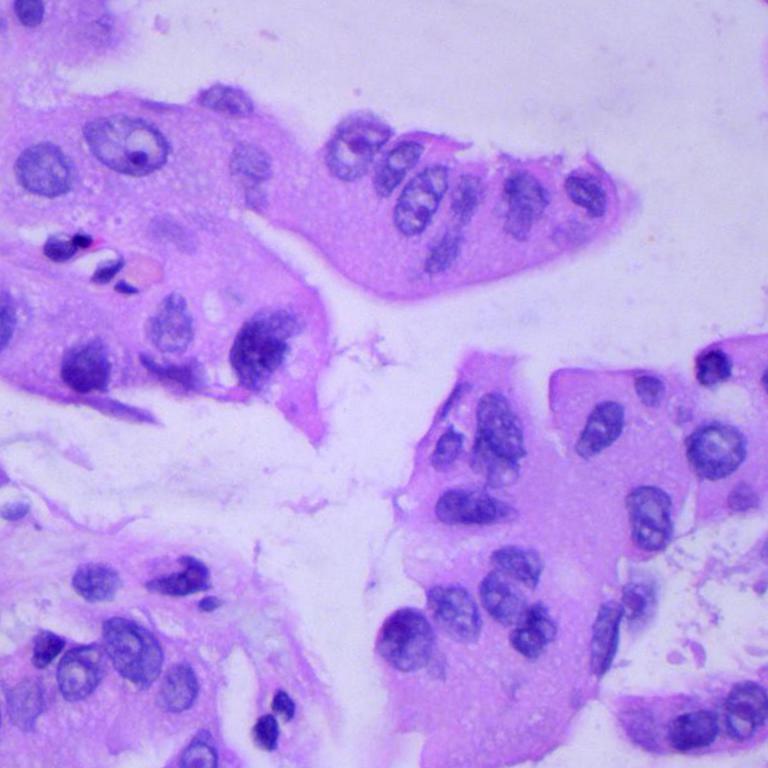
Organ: lung
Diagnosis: adenocarcinomas